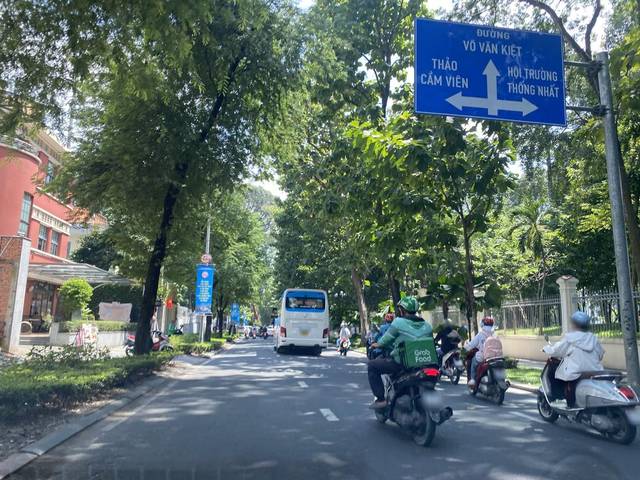
Region: Vietnam
Coordinates: 10.779, 106.695